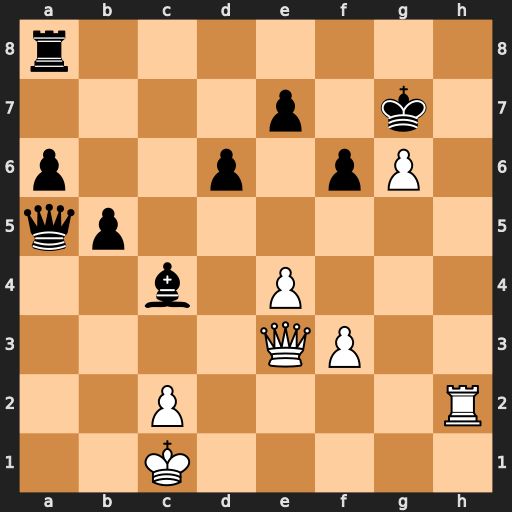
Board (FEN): r7/4p1k1/p2p1pP1/qp6/2b1P3/4QP2/2P4R/2K5
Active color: w
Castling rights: -
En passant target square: -
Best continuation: Qh6+ Kg8 Qh8#